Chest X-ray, AP view. Patient: 81 years old, sex F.
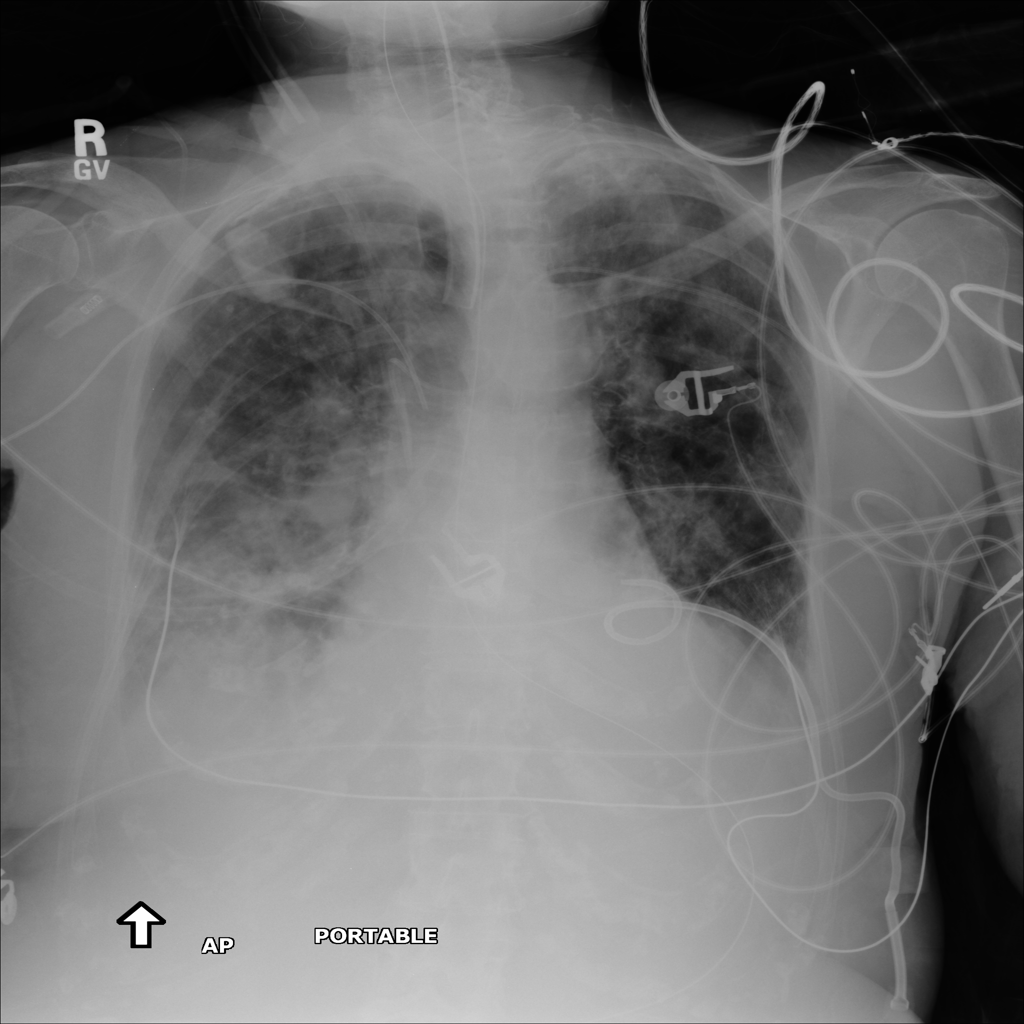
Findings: Infiltration